Question: I am developing RCP plug-in with GEF framework.
I've created basic graphical editor (GraphicalEditor and IEditorInput)
'''
IWorkbenchPage page = PlatformUI.getWorkbench().getActiveWorkbenchWindow().getActivePage();
page.openEditor(new TEditorInput("T"), TGraphicalEditor.ID,false);
'''
When I run the application I get editor with a header that contains the tab with the name of the editor and control buttons to maximize and minimize the editor.
What I need is to display just the editor, without the header.
Can it be done?

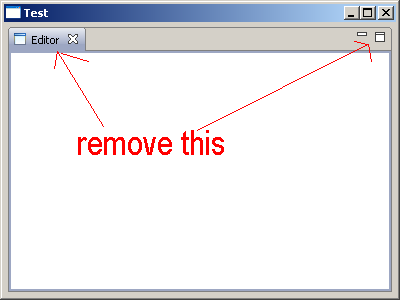
Answer: The idea with editors is that you can instantiate them multiply for different editor inputs. I am not aware of any way to restrict the number of open editors to just one (well, it appears <URL>
For views, what you want can be done by setting the perspective to fixed and set 'showTitle' of the 'org.eclipse.ui.perspectiveExtensions' extension to false on the view. Maybe you can use a view instead of an editor and control the editor input yourself?
(For example, using an editor, the default Open action would instantiate a new editor, while you probably want to replace the contents in your only editor, right?)